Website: apple
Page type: address-validator
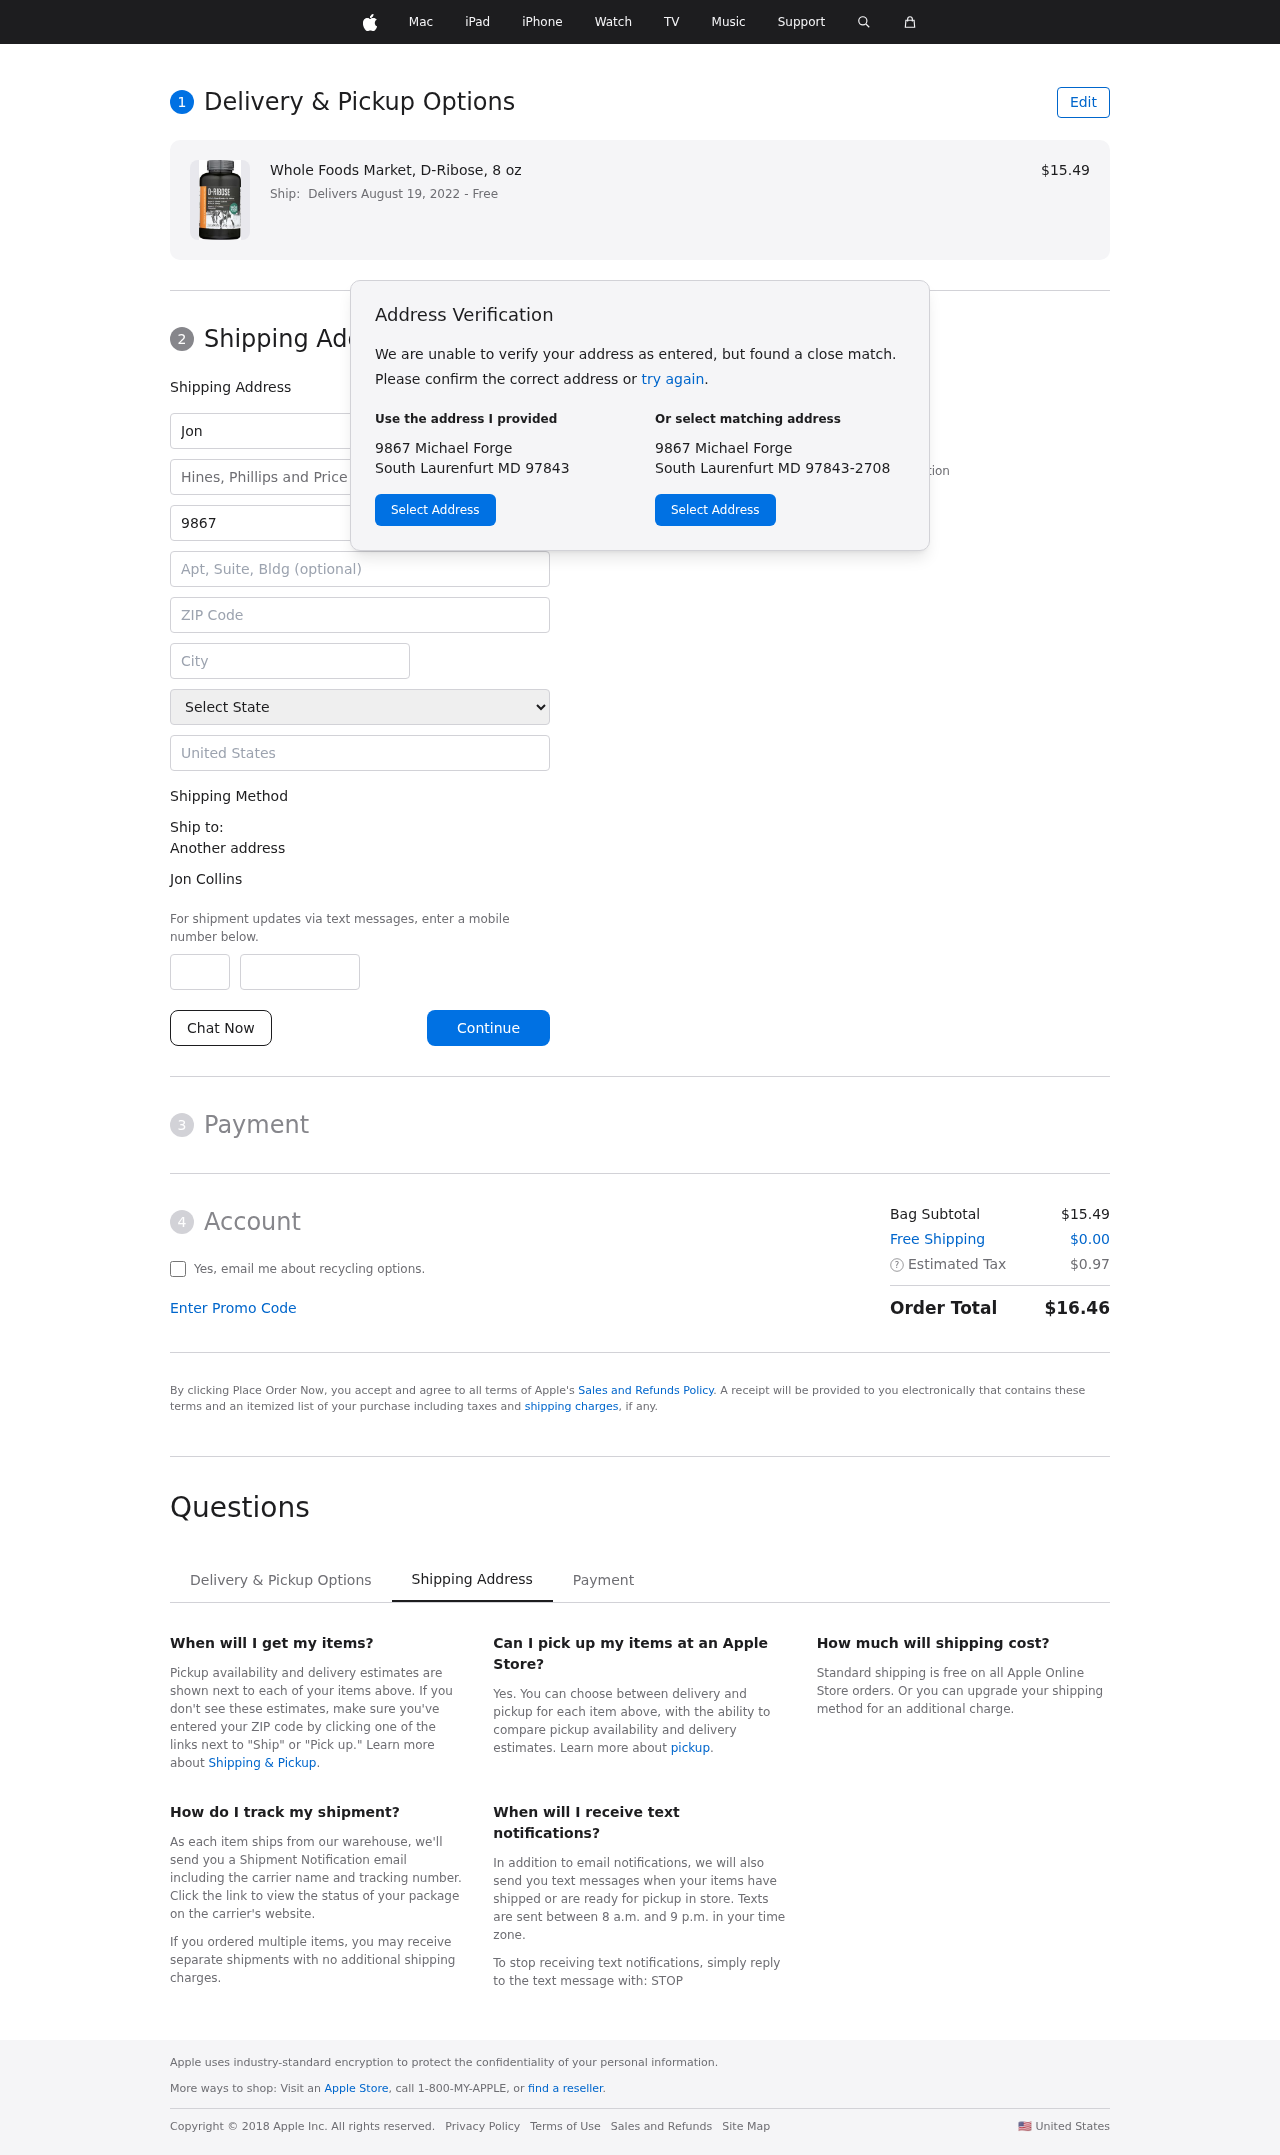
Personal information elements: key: PII_CITY
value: South Laurenfurt
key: PII_COMPANY
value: Hines, Phillips and Price
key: PII_COUNTRY
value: United States
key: PII_FIRSTNAME
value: Jon
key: PII_FULLNAME
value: Jon Collins
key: PII_LASTNAME
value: Collins
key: PII_PHONE_AREA
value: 282
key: PII_PHONE_SUFFIX
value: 1336
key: PII_POSTCODE
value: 97843
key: PII_STATE
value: Maryland
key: PII_STREET
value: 9867 Michael Forge
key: PII_CITY_STATE_ZIP
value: South Laurenfurt MD 97843
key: PII_STATE_ABBR
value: MD
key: PII_POSTCODE_FULL
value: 97843
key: PII_STATE_ABBR2
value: MD
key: PII_POSTCODE_NUMERIC
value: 97843
Product elements: key: PRODUCT1_NAME
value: Whole Foods Market, D-Ribose, 8 oz
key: PRODUCT1_PRICE
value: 15.49
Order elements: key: ORDER_DELIVERY_DATE
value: Delivers August 19, 2022
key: ORDER_SUBTOTAL
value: $15.49
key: ORDER_SHIPPING_COST
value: $0.00
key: ORDER_TAX
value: $0.97
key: ORDER_TOTAL
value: $16.46